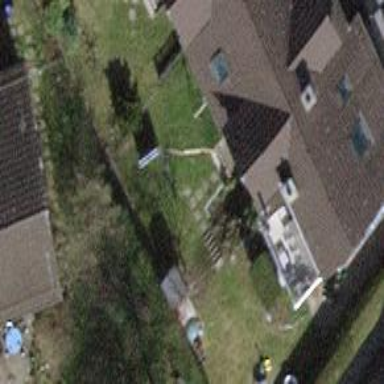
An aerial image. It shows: Building with tiled roof.